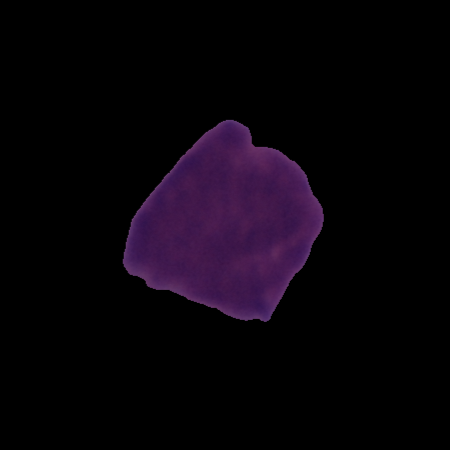
Label: cancer